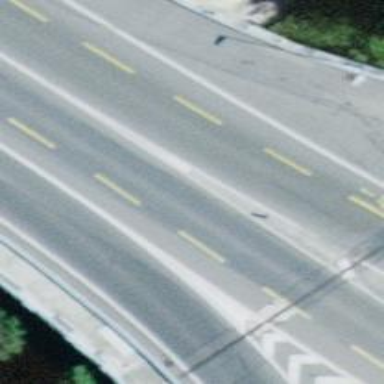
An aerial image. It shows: Secondary road with asphalt surface passing over bridge.